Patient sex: M
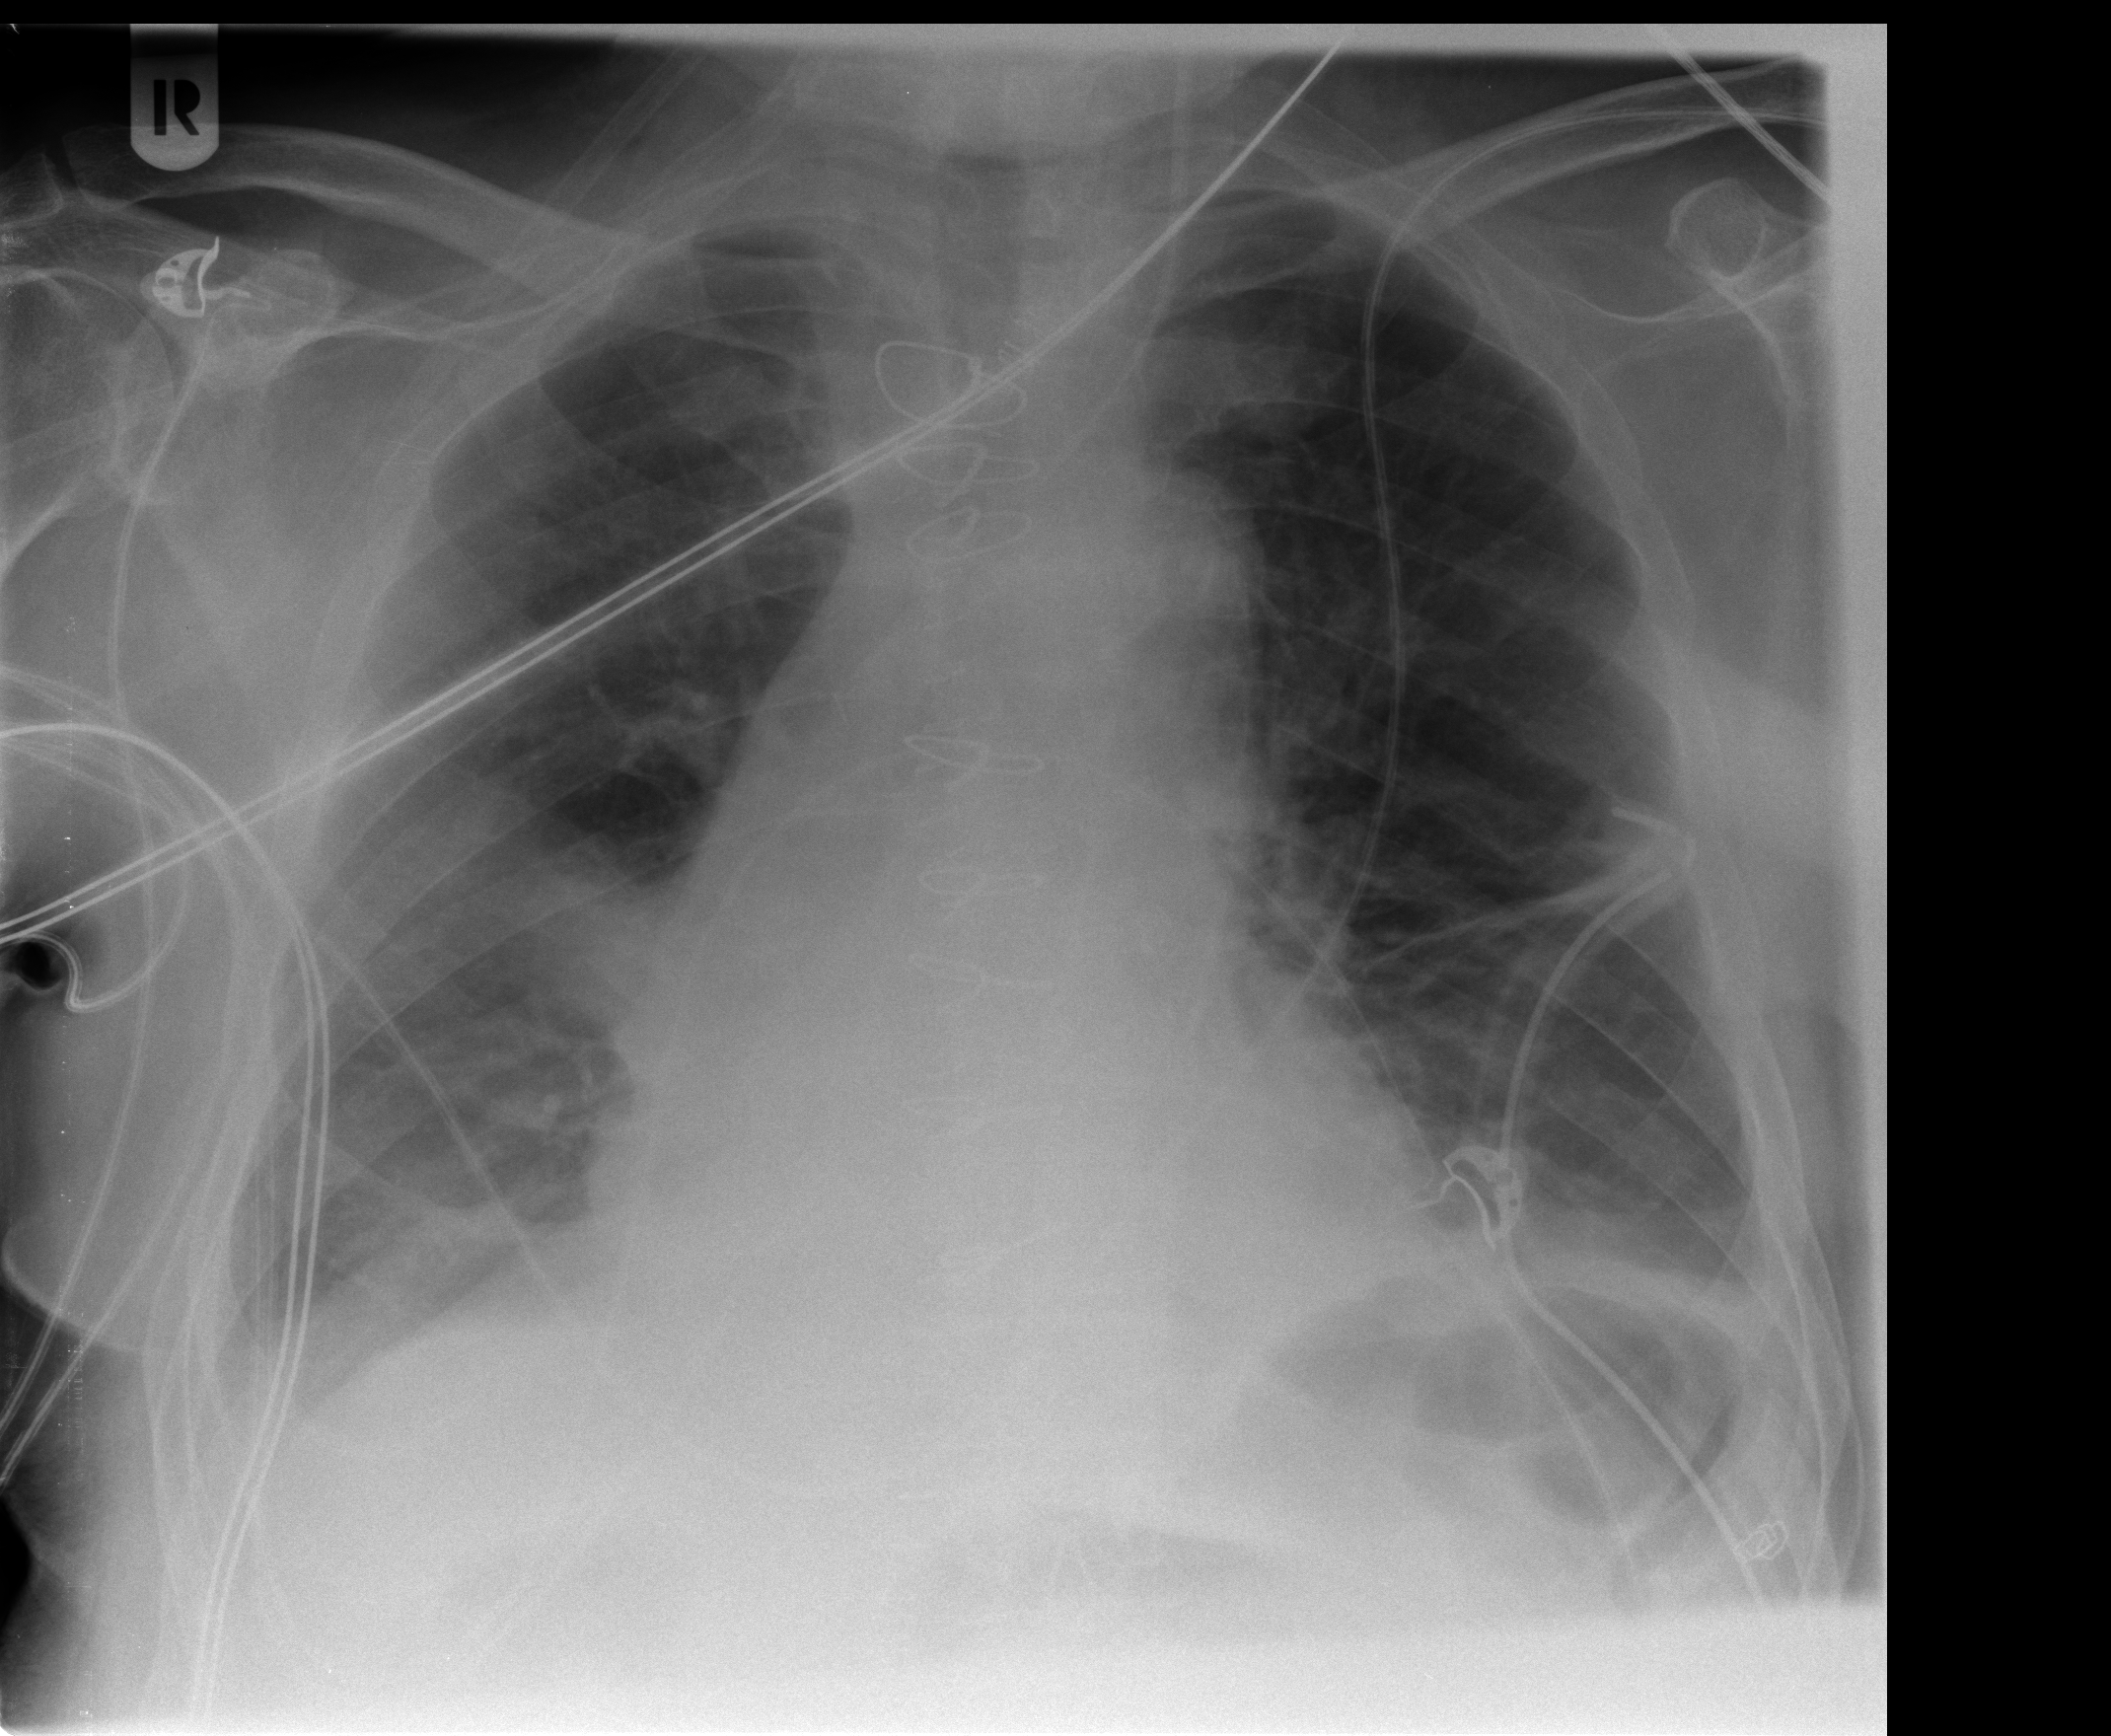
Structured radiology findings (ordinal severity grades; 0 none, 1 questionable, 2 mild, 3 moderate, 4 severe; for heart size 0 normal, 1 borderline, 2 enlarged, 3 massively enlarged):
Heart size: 0
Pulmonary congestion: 0
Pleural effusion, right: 2
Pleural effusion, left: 1
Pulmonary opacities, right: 0
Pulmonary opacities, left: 0
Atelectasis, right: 2
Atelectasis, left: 2